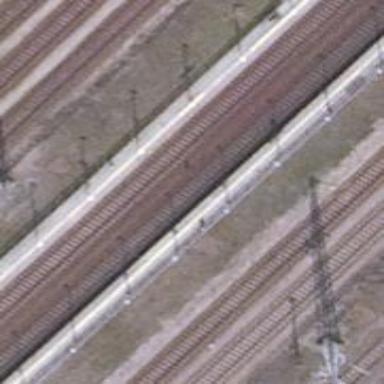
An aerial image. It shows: Railway signal.